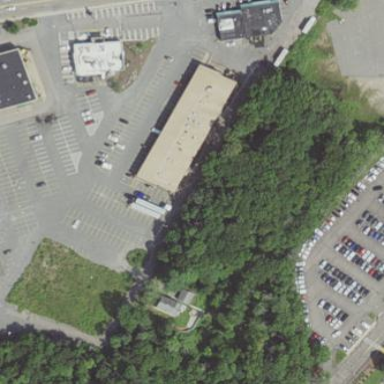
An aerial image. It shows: Retail building.